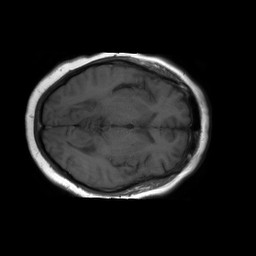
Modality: T1w
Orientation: axial
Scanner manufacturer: philips
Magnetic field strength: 1.5 T
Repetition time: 0.4 s
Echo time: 0.014 s